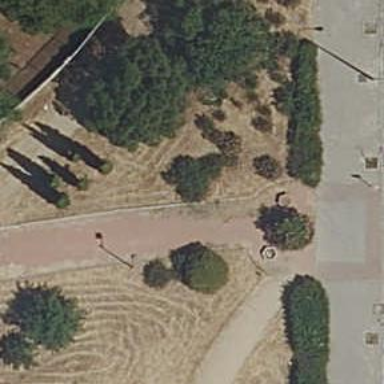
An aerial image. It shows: Kerb barrier.